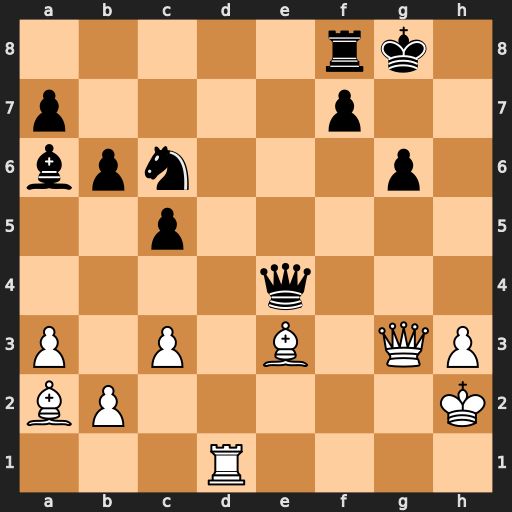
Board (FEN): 5rk1/p4p2/bpn3p1/2p5/4q3/P1P1B1QP/BP5K/3R4
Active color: w
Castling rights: -
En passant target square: -
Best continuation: Bd5 Qe5 Bxc6 Qxg3+ Kxg3